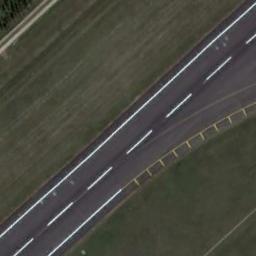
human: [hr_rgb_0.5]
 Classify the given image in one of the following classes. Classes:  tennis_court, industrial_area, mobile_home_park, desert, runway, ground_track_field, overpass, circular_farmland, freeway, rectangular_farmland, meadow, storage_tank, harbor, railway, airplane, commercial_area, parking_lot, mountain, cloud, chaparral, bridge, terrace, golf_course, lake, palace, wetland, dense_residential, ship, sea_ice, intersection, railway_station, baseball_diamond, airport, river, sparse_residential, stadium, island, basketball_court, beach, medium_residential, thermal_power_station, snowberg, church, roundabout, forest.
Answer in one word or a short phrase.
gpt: runway